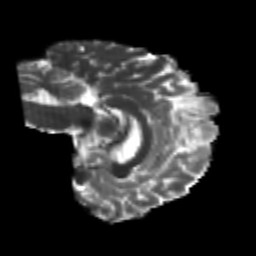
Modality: T2w
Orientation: sagittal
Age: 26
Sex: male
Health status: healthy
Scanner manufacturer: philips
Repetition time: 7.386 s
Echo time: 0.08599 s